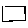
Label: square